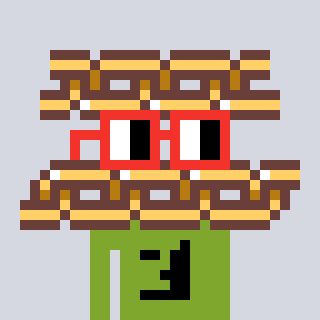
a pixel art character with square red glasses, a chain-shaped head and a slimegreen-colored body on a cool background